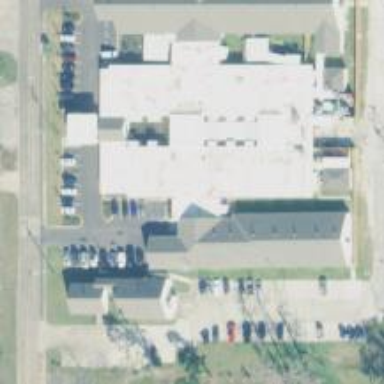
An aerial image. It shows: Healthcare facility identified as hospital.